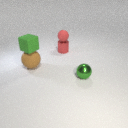
large brown rubber sphere below small green rubber cube